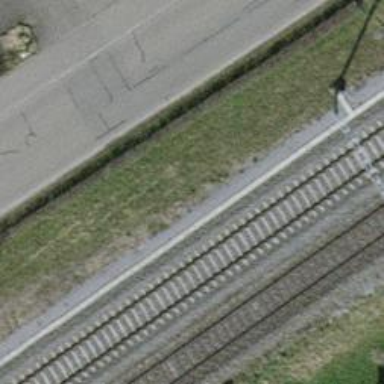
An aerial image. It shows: Abandoned railway siding.